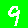
Digit: 9